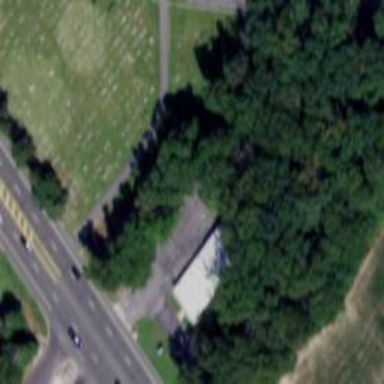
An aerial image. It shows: Cemetery.